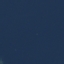
Land use / land cover class: SeaLake